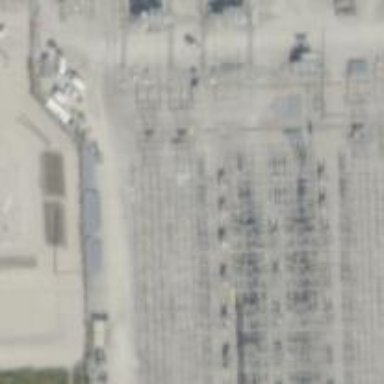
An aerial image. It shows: Switch for power supply.